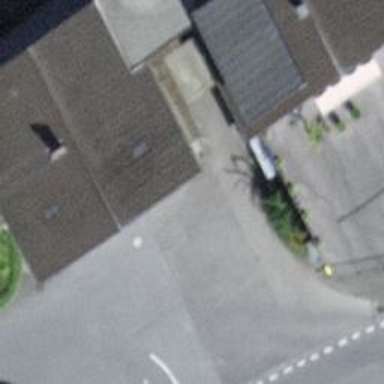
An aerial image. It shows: Convenience shop.